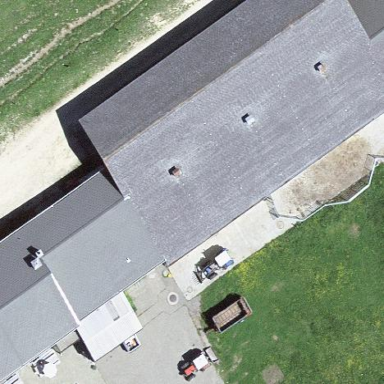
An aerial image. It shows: Farm auxiliary building.